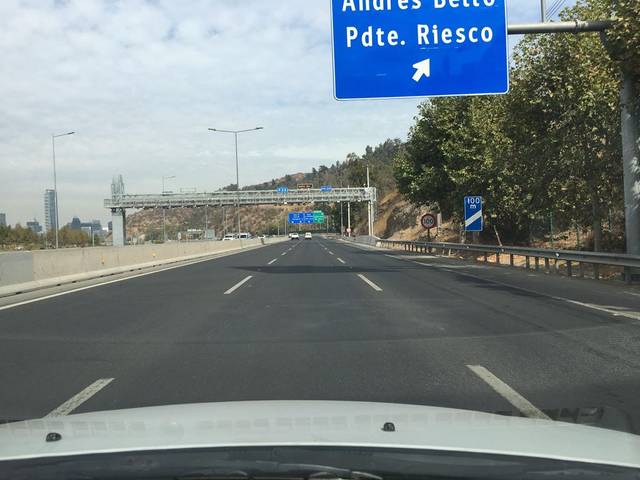
Region: Chile
Coordinates: -33.394, -70.603